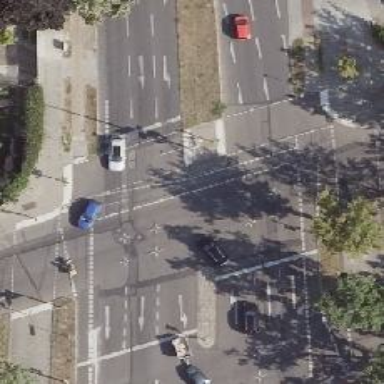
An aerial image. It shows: Asphalt road with primary highway designation. There is cycle track on the right side.